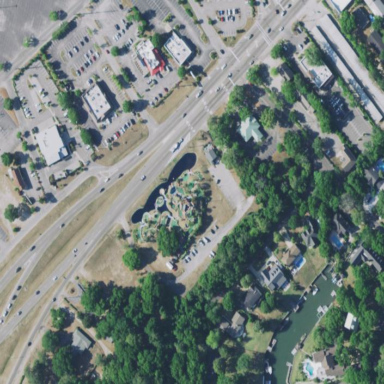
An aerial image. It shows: Miniature golf leisure land.